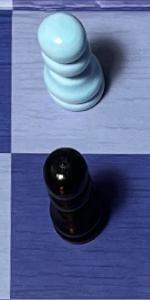
Label: Pawn_Black